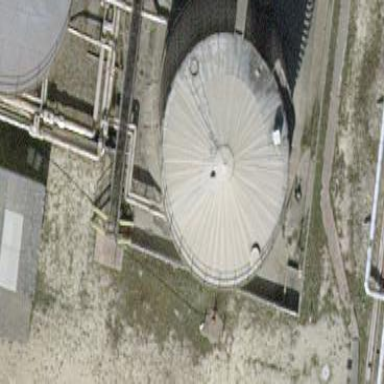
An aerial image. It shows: Industrial building housing storage tank.